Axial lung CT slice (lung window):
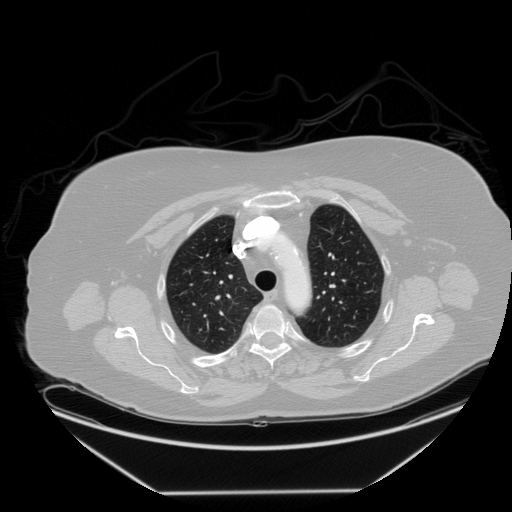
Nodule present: no